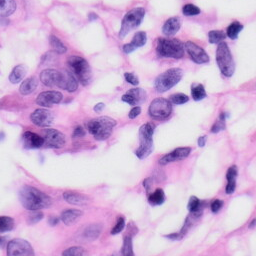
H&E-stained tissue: Skin